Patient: sex F, age 33
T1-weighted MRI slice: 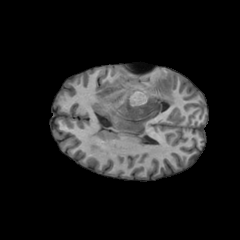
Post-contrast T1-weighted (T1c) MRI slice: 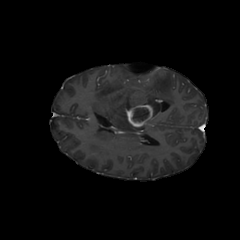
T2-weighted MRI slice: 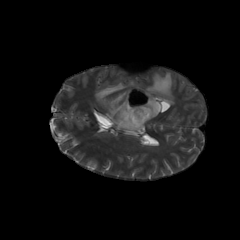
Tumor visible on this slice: yes
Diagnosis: Glioblastoma, IDH-wildtype
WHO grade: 4